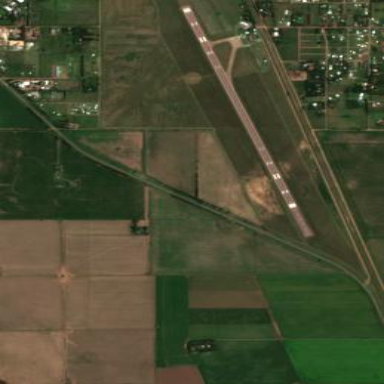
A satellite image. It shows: Area designated as runway within airport.